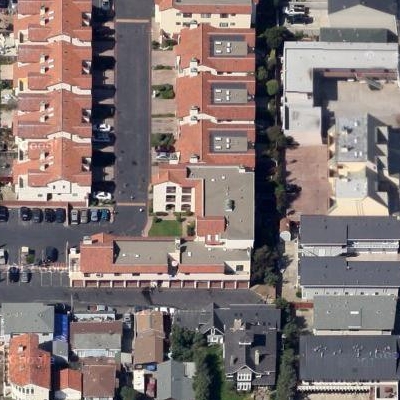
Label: Resident